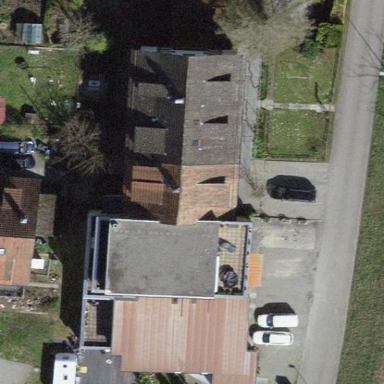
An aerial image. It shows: Building with tiled roof.